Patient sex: M
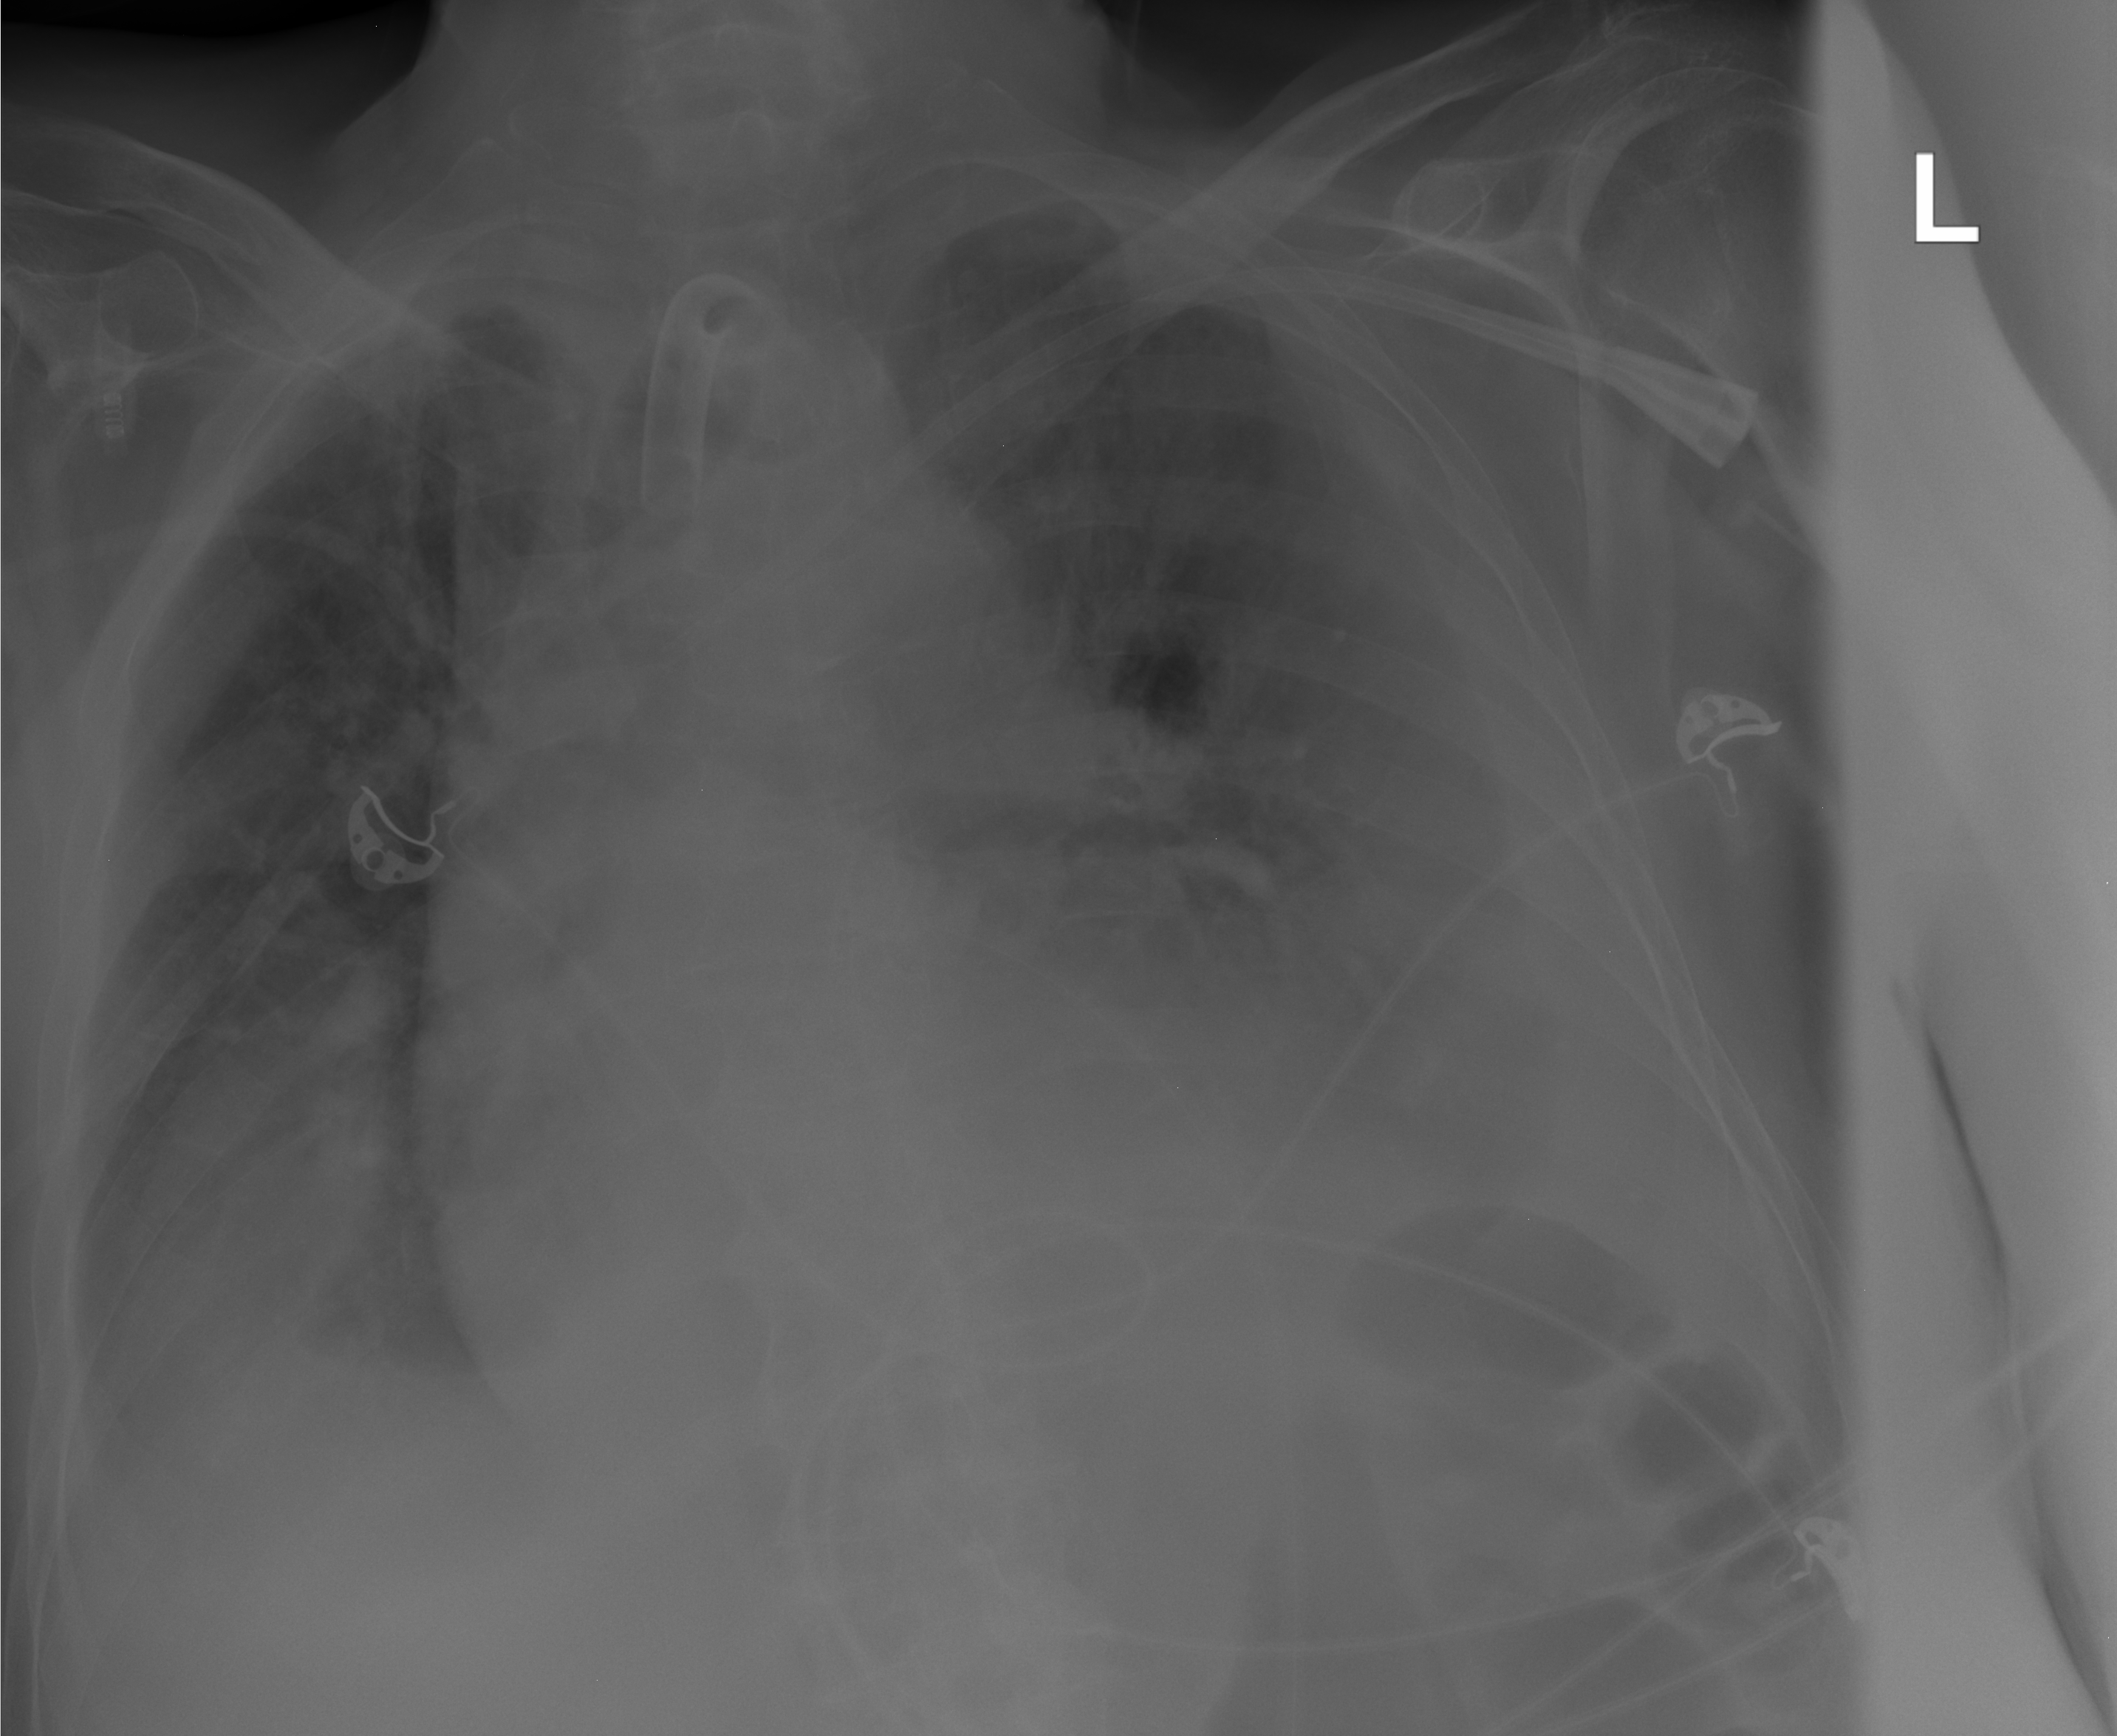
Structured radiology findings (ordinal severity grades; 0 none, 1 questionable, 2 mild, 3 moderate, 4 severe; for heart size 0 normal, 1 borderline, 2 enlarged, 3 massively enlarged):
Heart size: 2
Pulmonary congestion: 2
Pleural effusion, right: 2
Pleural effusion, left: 3
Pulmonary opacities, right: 2
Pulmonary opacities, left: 2
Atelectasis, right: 2
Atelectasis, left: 2